Question: How to replace an image in DIV dynamically on click of some other div image as shown in image.
Requirement is like that :
on click of "DIV1" root should be updated with 1.. on click of "Div2" root should be updated with 2 like that. All div having image loading from some URL and Root is a bigger div.

please reply ...
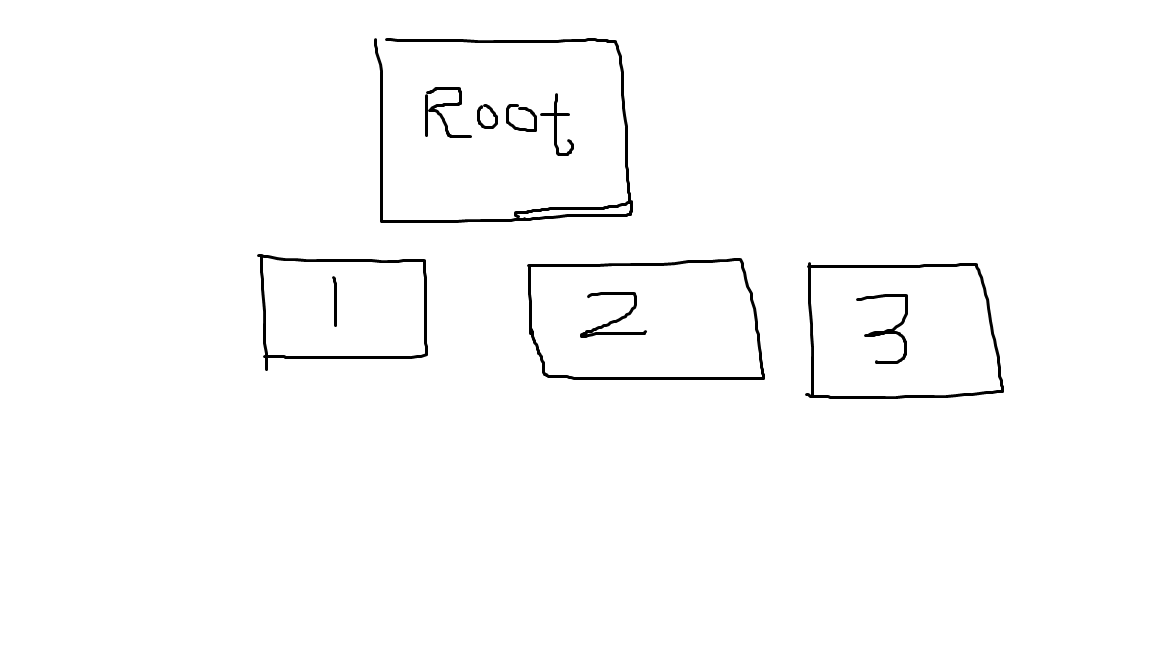
Answer: You can do something like this:
'''
<div>
<h:graphicImage id="root" value="#{managedBean.rootImage}" alt="image"/>
</div>
<div>
<h:commandLink>
<h:graphicImage value="images/image1.png" alt="image1"/>
<f:setPropertyActionListener target="#{managedBean.rootImage}" value="images/image1.png" />
<f:ajax event="action" render="root"/>
</h:commandLink>
</div>
'''
And in your ManagedBean create setter/getters like this:
'''
public class ManagedBean{
public String rootImage;
public void setRootImage(String image) {
this.rootImage= image;
}
public String getRootImage() {
return rootImage;
}
}
'''
Reference: <URL>